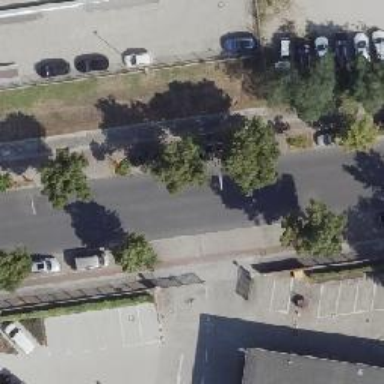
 featuring sidewalks on both sides and parallel track cycleway. The parking is on the kerb with parallel orientation."